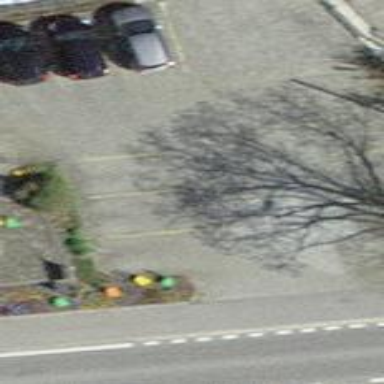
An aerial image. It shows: Parking area.